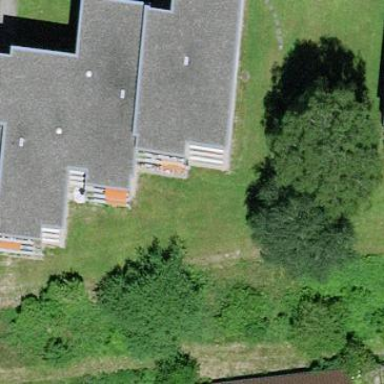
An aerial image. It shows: Residential building.